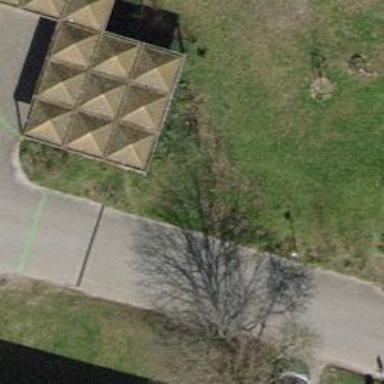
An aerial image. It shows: View of roof of building.